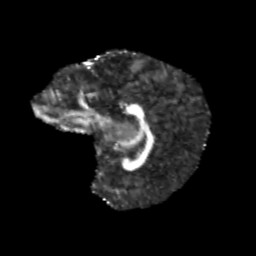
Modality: FA
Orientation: sagittal
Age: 10
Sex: female
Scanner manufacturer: siemens
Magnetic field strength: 3 T
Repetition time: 3.8 s
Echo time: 0.07 s